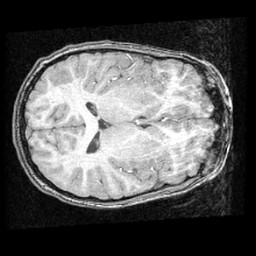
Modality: T1w
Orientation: axial
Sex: male
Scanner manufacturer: ge
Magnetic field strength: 1.5 T
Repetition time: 21 s
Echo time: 0.008 s